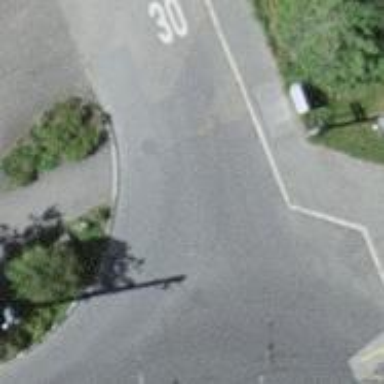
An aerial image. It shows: Unmarked road crossing.